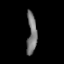
Tissue: prostate
Cell type: T cells
Senescence score: 0.7711
Nuclear area (px): 386
Mean DAPI intensity: 120.142